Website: lowes
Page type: customer-info-address
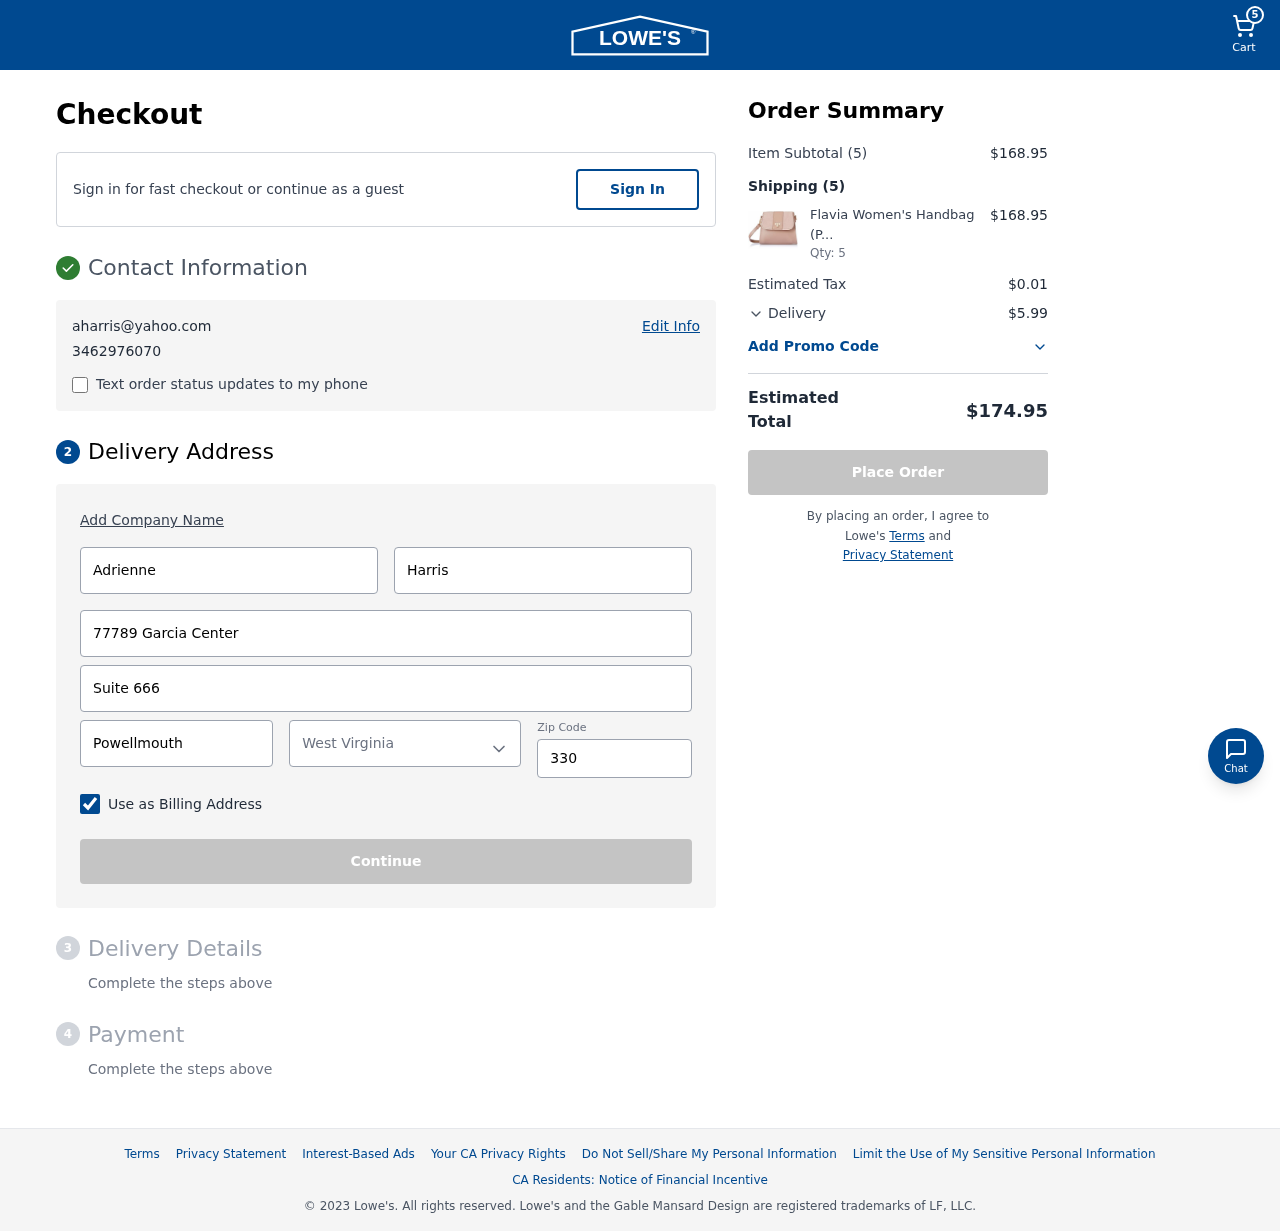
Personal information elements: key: PII_CITY
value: Powellmouth
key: PII_EMAIL
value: aharris@yahoo.com
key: PII_FIRSTNAME
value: Adrienne
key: PII_LASTNAME
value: Harris
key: PII_PHONE
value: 3462976070
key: PII_POSTCODE
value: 33027
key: PII_STATE
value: West Virginia
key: PII_STREET
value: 77789 Garcia Center
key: PII_STREET2
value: Suite 666
Product elements: key: PRODUCT1_NAME
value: Flavia Women's Handbag (Pink)
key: PRODUCT1_QUANTITY
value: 5
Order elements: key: ORDER_NUM_ITEMS
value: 5
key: ORDER_SUBTOTAL
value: $168.95
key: ORDER_NUM_ITEMS2
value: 5
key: ORDER_SUBTOTAL2
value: $168.95
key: ORDER_TAX
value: $0.01
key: ORDER_SHIPPING_COST
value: $5.99
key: ORDER_TOTAL
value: $174.95